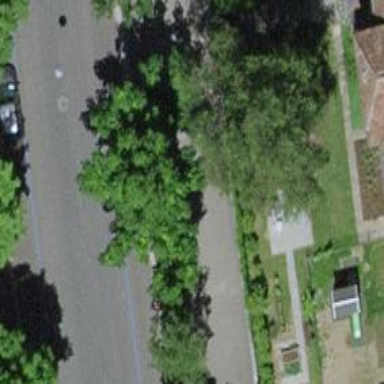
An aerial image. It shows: Avenue lined with trees.